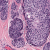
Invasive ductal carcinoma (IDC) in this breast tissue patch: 0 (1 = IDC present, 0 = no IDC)